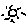
Label: sun